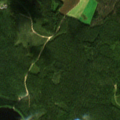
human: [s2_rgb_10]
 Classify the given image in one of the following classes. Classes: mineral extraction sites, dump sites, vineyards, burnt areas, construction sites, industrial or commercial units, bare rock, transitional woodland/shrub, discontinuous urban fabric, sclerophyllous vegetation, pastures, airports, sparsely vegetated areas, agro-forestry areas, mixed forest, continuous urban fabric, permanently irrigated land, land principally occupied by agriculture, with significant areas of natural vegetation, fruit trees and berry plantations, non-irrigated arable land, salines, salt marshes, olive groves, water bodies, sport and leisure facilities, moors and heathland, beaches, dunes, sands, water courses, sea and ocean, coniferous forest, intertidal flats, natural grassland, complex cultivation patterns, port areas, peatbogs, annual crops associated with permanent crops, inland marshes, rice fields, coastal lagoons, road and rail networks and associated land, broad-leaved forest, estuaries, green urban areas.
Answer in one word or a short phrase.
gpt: coniferous forest, mixed forest, water bodies